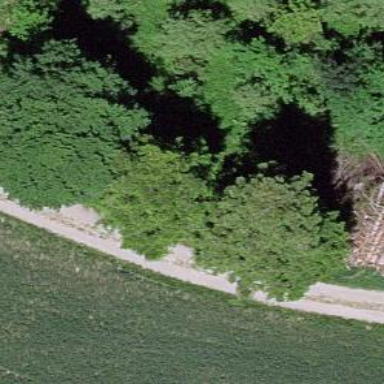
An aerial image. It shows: Red bench.